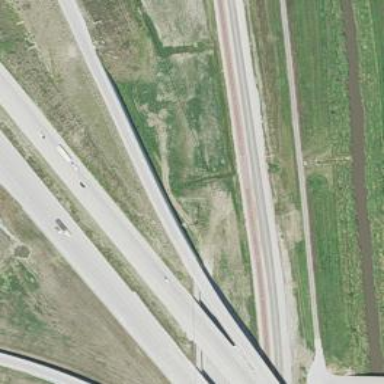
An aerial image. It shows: Motorway link.